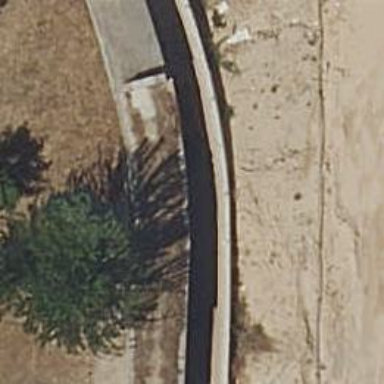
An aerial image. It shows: Aqueduct bridge carrying water pipeline.